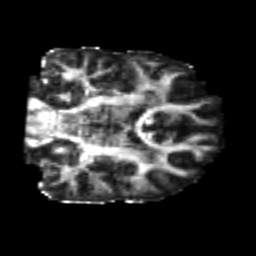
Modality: FA
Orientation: coronal
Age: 25
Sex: male
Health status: healthy
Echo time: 0.074 s